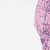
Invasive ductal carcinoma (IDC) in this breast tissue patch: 0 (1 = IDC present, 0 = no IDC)